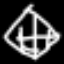
Label: diamond